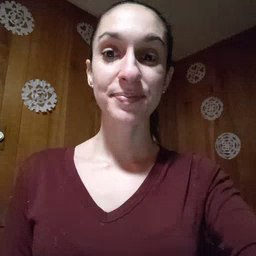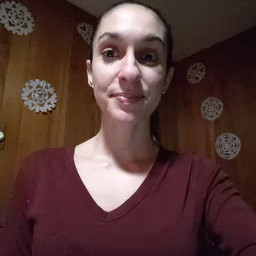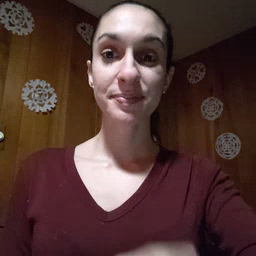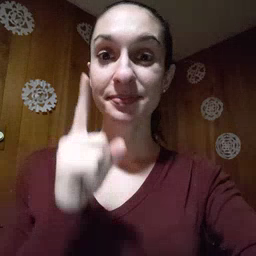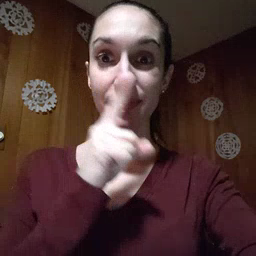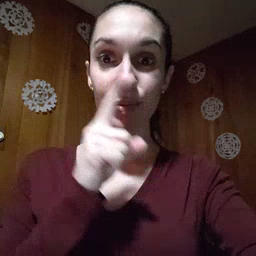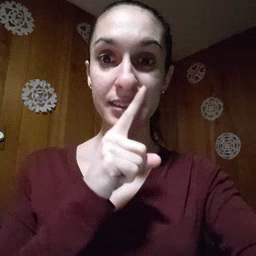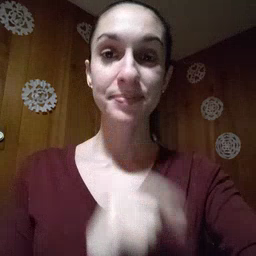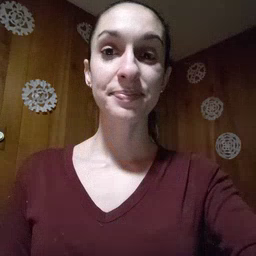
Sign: mouse